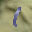
Label: 1